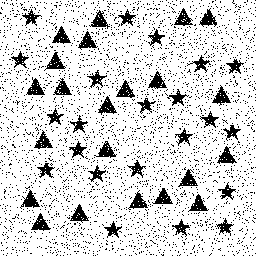
Squares: 0
Triangles: 22
Stars: 22
Total shapes: 44